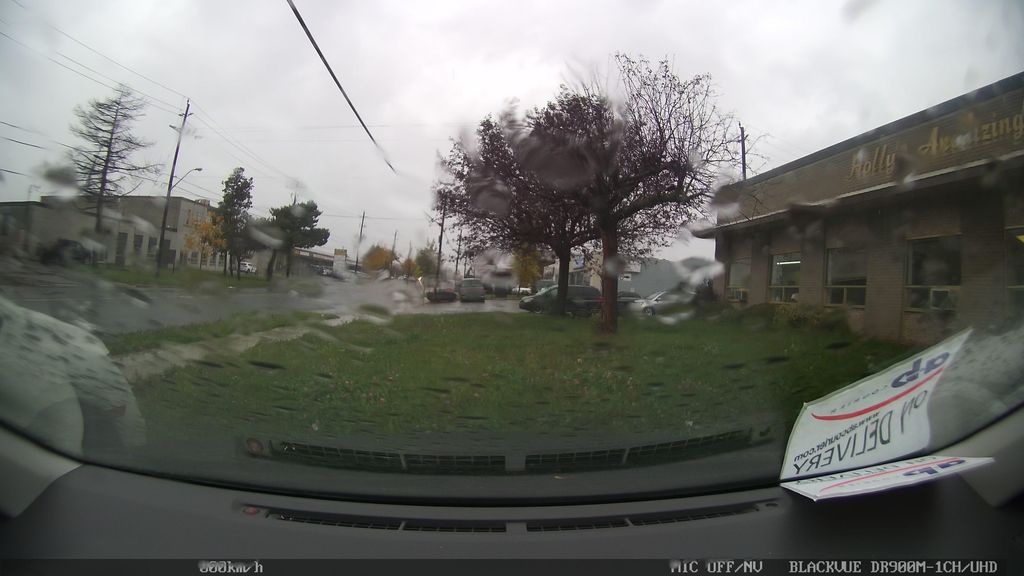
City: toronto